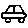
Label: car